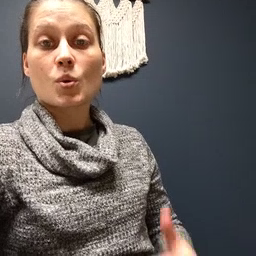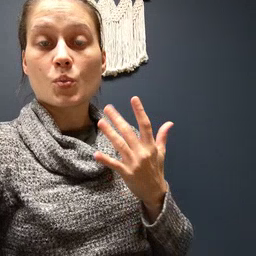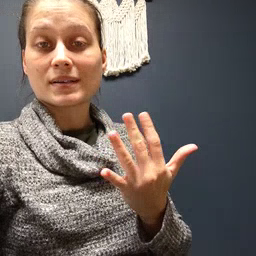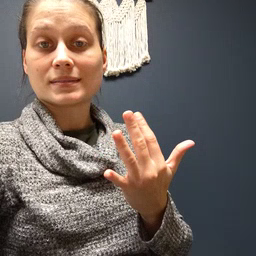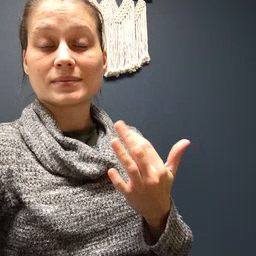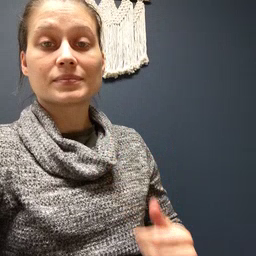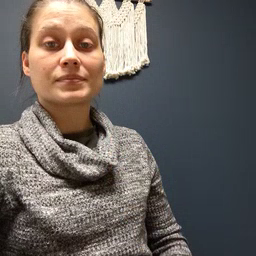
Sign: wait